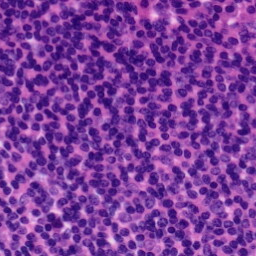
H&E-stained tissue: Tonsil